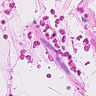
Metastatic tissue present: no